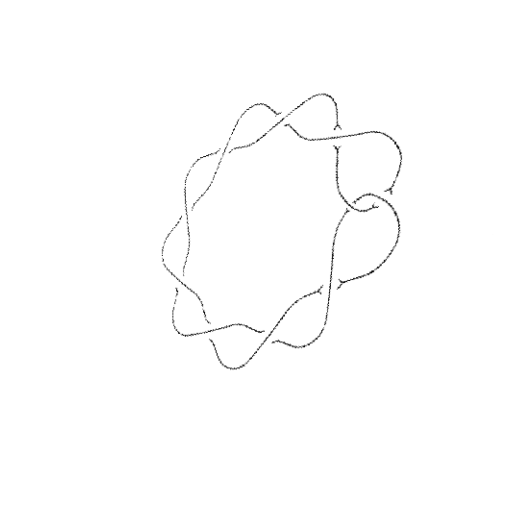
Crossing number: 10